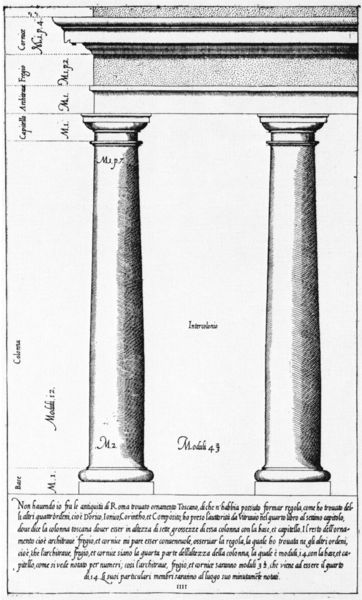
Titel: Regola delli cinque ordini d' architettura (Toskanische Ordnung, Kolonnade)
Künstler: Vignola
Institution: (Seriendruck)
Schlagwörter: dunkel, schatten, weiß, grau, hell, licht, schwarz, skizze, stützen, säule, säulen, zeichnung, dach, gebäude, hochformat, masse, architektur, rahmen, sockel, kirche, schrift, papier, zwei, studie, grafik, schattierung, inschrift, balken, podest, tusche, antike, buch, höhe, ringe, druck, schwarz-weiß, schraffur, stich, illustration, text, beschriftung, bleistift, entwurf, architrav, kapitelle, kapitell, fries, sims, gesims, ionisch, antik, griechisch, hochkant, plan, tempel, basis, dorisch, rundsäule, schaft, querschnitt, abbildung, beschreibung, legende, erklärung, kapitel, gebälk, aufbau, massstab, aufriss, zeichnugn, enthasis, säulenordnung, latein, ordnung, länge, annulus, masstab, abmessung, maß, anleitung, information, messung, tragend, technisch, wörter, italienisch, abstand, aufzeichnung, base, verhältnis, lehrbuch, vorbild, abstände, vitruv, erklärend, ionische säule, breiten, masßstab, modus, zecht, saule, glatter, glatter schaft, soockel, ionosch, säulenkörper